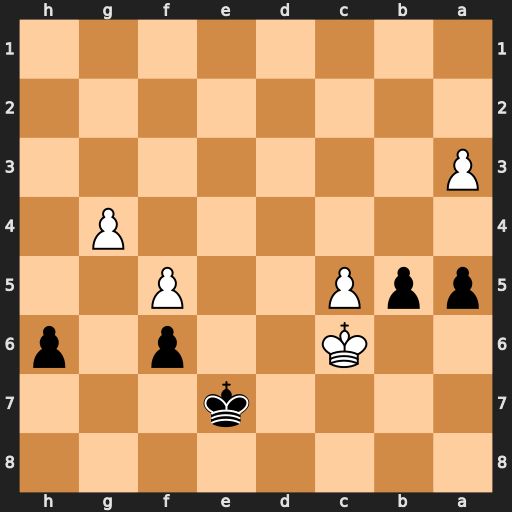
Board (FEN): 8/4k3/2K2p1p/ppP2P2/6P1/P7/8/8
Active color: b
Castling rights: -
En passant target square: -
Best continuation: b4 axb4 axb4 Kd5 b3